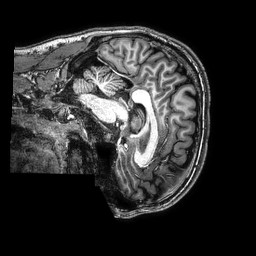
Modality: T1w
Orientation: sagittal
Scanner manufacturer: philips
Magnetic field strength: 3 T
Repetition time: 0.008 s
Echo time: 0.003531 s